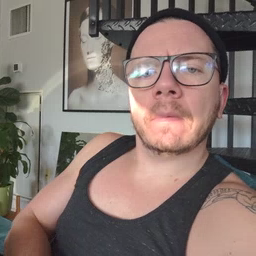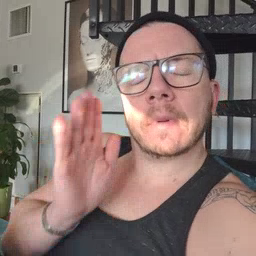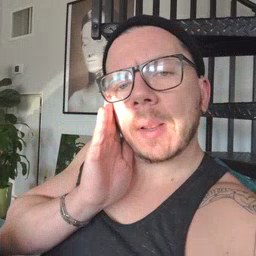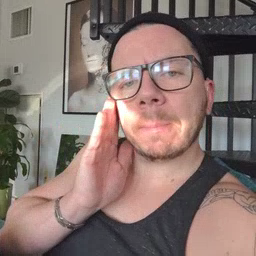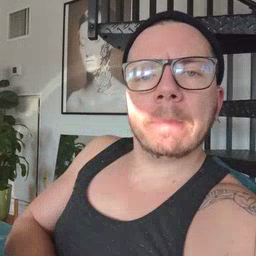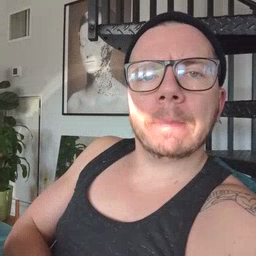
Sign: nap